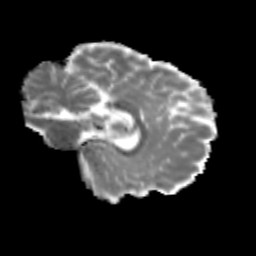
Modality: MD
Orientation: sagittal
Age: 18
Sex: female
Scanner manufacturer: siemens
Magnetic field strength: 3 T
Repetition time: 3.5 s
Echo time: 0.125 s